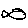
Label: fish